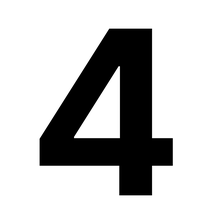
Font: Inter_Bold